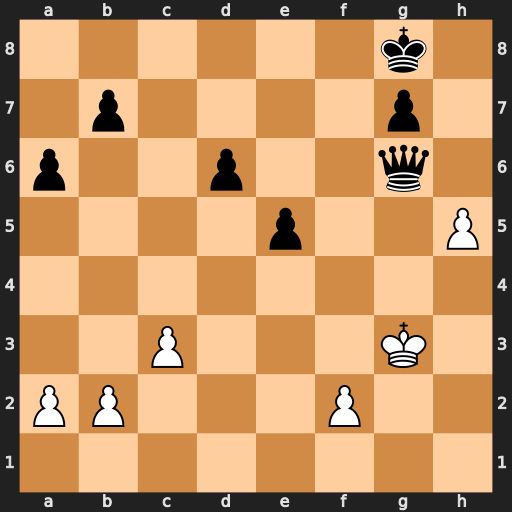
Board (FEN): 6k1/1p4p1/p2p2q1/4p2P/8/2P3K1/PP3P2/8
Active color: w
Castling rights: -
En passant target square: -
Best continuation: hxg6 Kf8 Kg4